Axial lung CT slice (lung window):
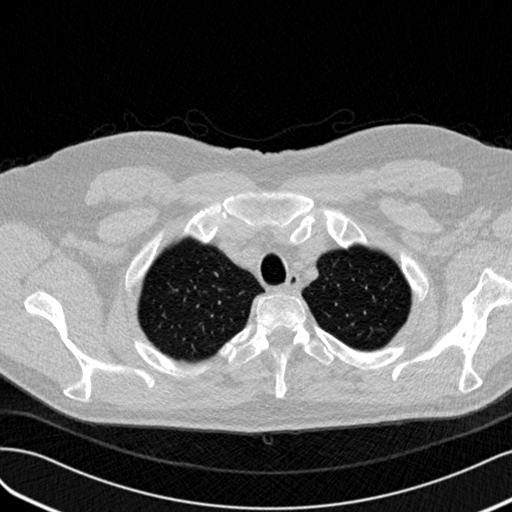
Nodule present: no